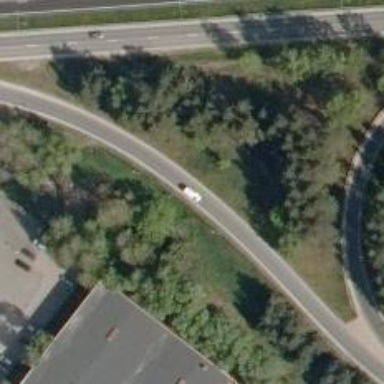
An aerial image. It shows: Trunk link road with asphalt surface.